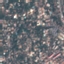
Land use / land cover class: Residential